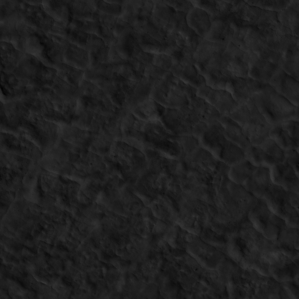
Label: non_frost